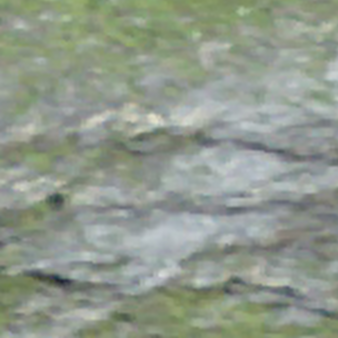
Label: other